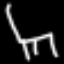
Label: chair